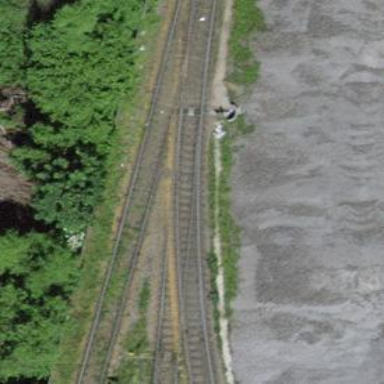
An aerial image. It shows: Railway switch.